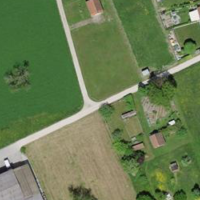
EUNIS habitat code: 55
Species observed at this site:
Acer campestre